Question: So i've looked around for someone who has tried to attempt what I am and have had no luck... So here we go. In response to the <URL> '*Disclaimer*: While Angular Kendo UI is not supported under the formal Kendo UI support agreement, this is an active community project, and we would LOVE for you to open an issue, or fork the repo and submit a pull request. StackOverflow is also a great place to get assistance.' I have no choice but to come to StackOverflow. Here's my situation.
I have angular kendo setup in my web app and it runs GREAT! (Bit of a learning curve but that's how things go). I want to know test that directives i've written work properly and would LOVE to be able to test the with the kendo directives i'm looking for.
Now for the code
## resize-directive.js
'''
app.directive("ibsResizeGraphDirective", ['$window', function ($window) {
return function (scope, element) {
//Bind to window resize so that we can have the elements respond.
//There is no element.resize event and watching for width change doesn't work
angular.element($window).bind('resize', function () {
scope.$apply();
});
//Watch for element.width() change
scope.$watch(function () {
return $(element).width();
}, function (newValue, oldValue) {
if (newValue != oldValue) {
scope.graph.options.chartArea.width = $(element).width();
// Turn off transitions so that the graphs don't redraw everytime the window changes
if (oldValue != 0 && scope.graph.options.transitions) {
scope.graph.options.transitions = false;
}
scope.graph.refresh();
}
})
//...
};
}]);
'''
as you can see i'm trying to basically check the size of the chart's element and set the chartArea.width accordingly.
The biggest problem i'm having is getting the chart to even show up. To help make things easier on our end we decided to wrap up our chart declaration into a directive!
## chart.js
'''
app.directive('ibsChart', [ "ibsMainService", function (ibsMainService) {
return {
// Restrict E for element
restrict: 'E',
// Here we setup the template for the code we want to replace our directive
template:"<div ibs-resize-graph-directive
ibs-owner-warehouse-listener-directive
ibs-graph-culture-caption
kendo-chart='graph'
k-options='chartOptions'
k-data-source='dataSource'
class='col-lg-4'/>",
replace: true,
scope: {
//...
},
controller: function($scope){
//...
},
link: function (scope, element, attrs) {
//...
};
}]);
'''
and finally my tests...which I can't even get my chart to render properly...so how am I supposed to even check that the width changed?!
## resize-test.js
'''
//Setup items before each test
beforeEach(module('dynamanMain', 'kendo.directives'));
//Initialization Tests
it('should render the chart', angular.mock.inject(function ($compile, $rootScope, $timeout) {
var scope = $rootScope.$new();
ele = $compile('<ibs-chart-directive></ibs-chart-directive>')(scope);
scope.$apply();
//$timeout.flush();
//Test that the kendo grid was created over the div element
console.log(ele.find('div')); //This basically outputs nothing
}));
'''
And here is a screenie of the result

1. There is not chart rendered (which I know it's because i'm not appending it to the body)
2. There is no element in the body after my scripts (which when doing the angular-kendo tests they appear)
3. I get the prototype returned from my element.find('div')
This is definitely a longer post but I wanted to be as thorough as I could to get a good answer. Anyone have any thoughts?
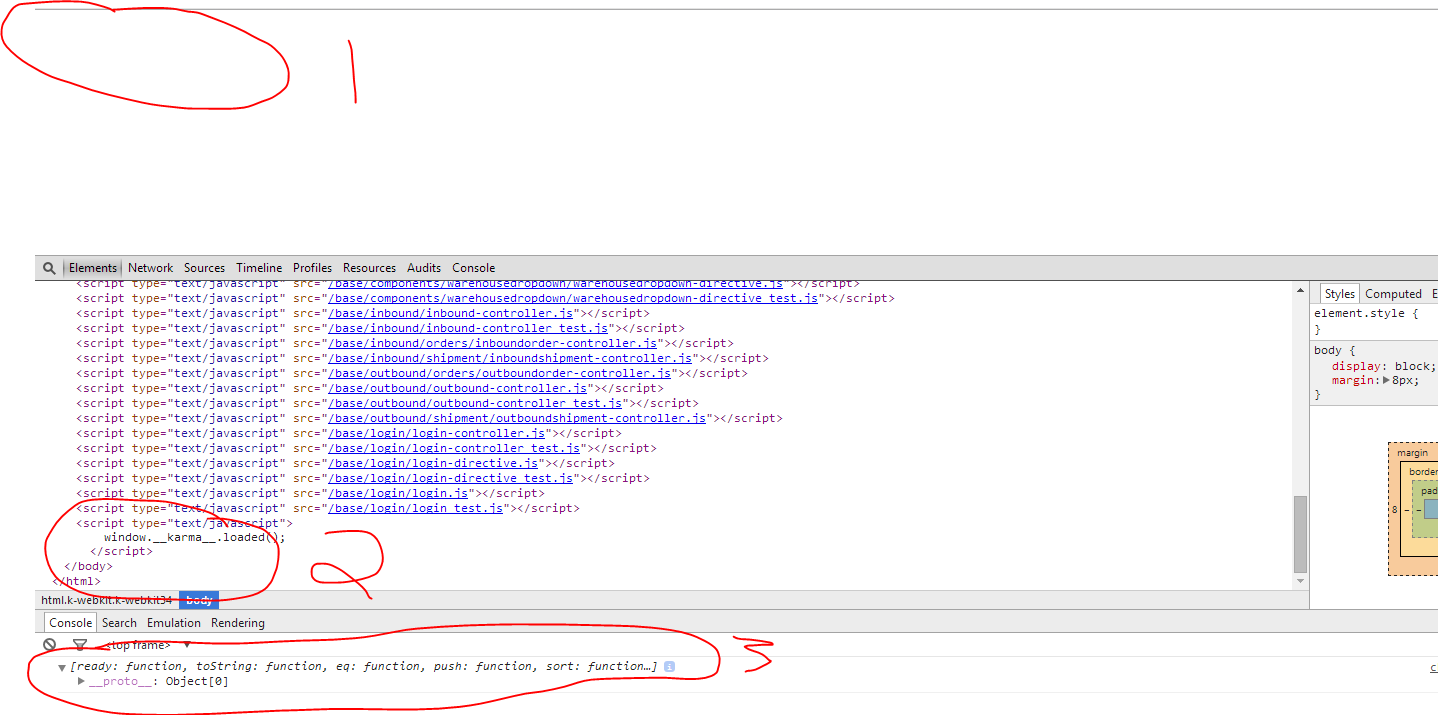
Answer: I'm a bonehead. I was not targeting the directive correctly.
'''
ele = $compile('<ibs-chart-directive></ibs-chart-directive>')(scope);
'''
should be
'''
ele = $compile('<ibs-chart></ibs-chart>')(scope);
'''
because my directive is defined as
'''
app.directive('ibsChart', [ "ibsMainService", function (ibsMainService) {
'''
as a result of making these changes I was also able to complete the test and test the width of the chart and whether or not the resize function was being called....I LOVE finding small things like that after searching for days.....